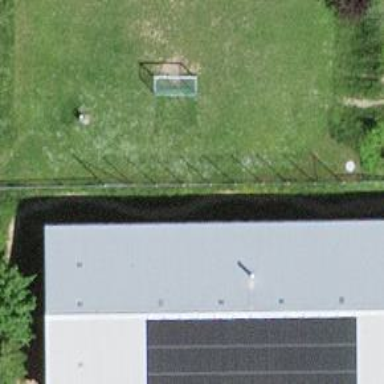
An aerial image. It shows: Kindergarten building.